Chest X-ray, PA view. Patient: 54 years old, sex M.
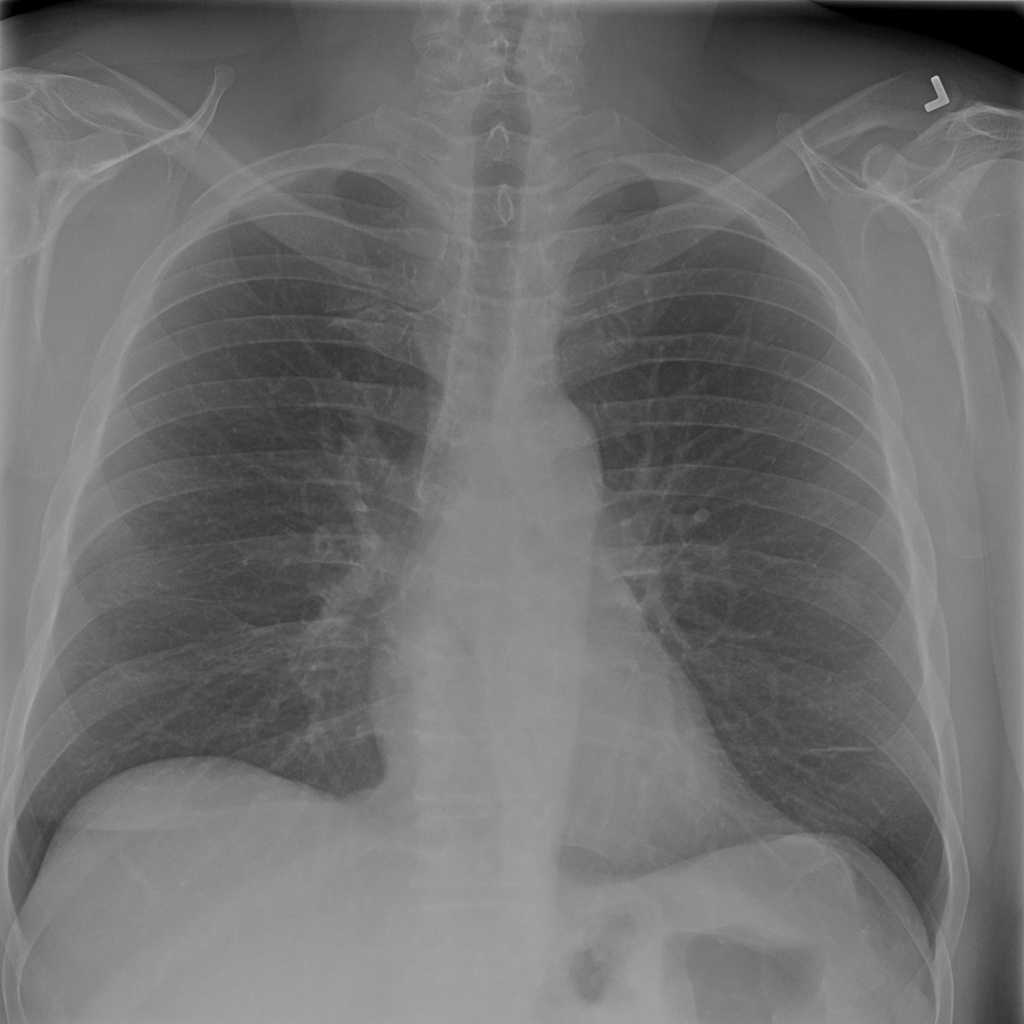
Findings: No Finding